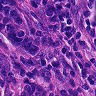
Metastatic tissue present: yes